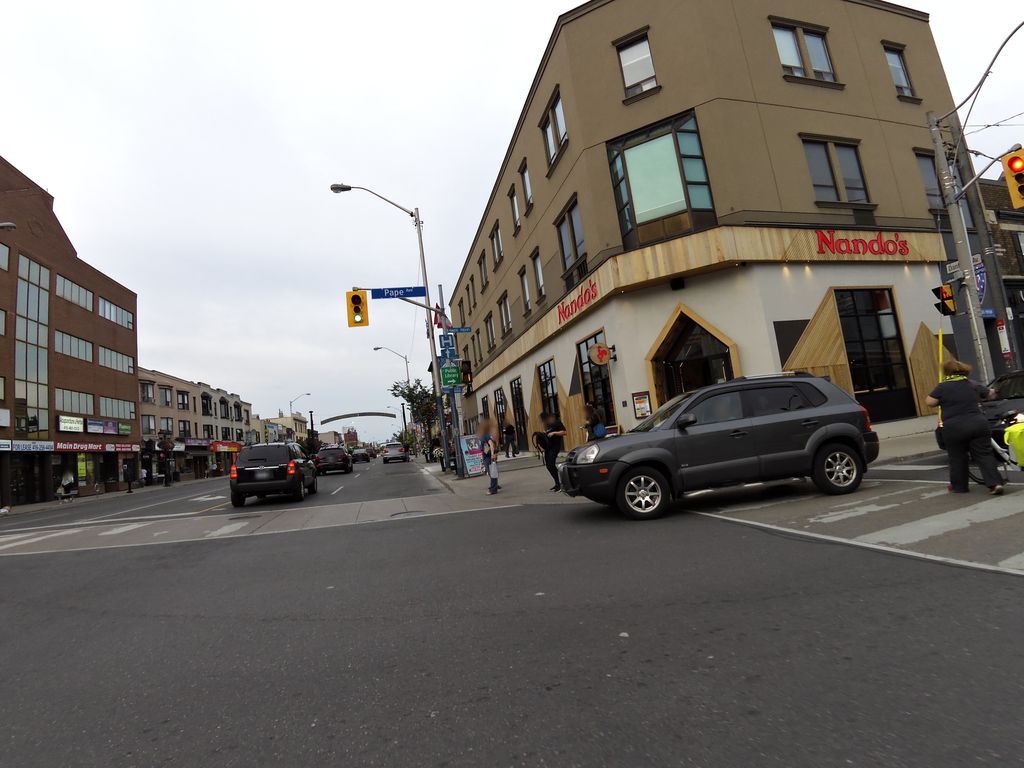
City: toronto